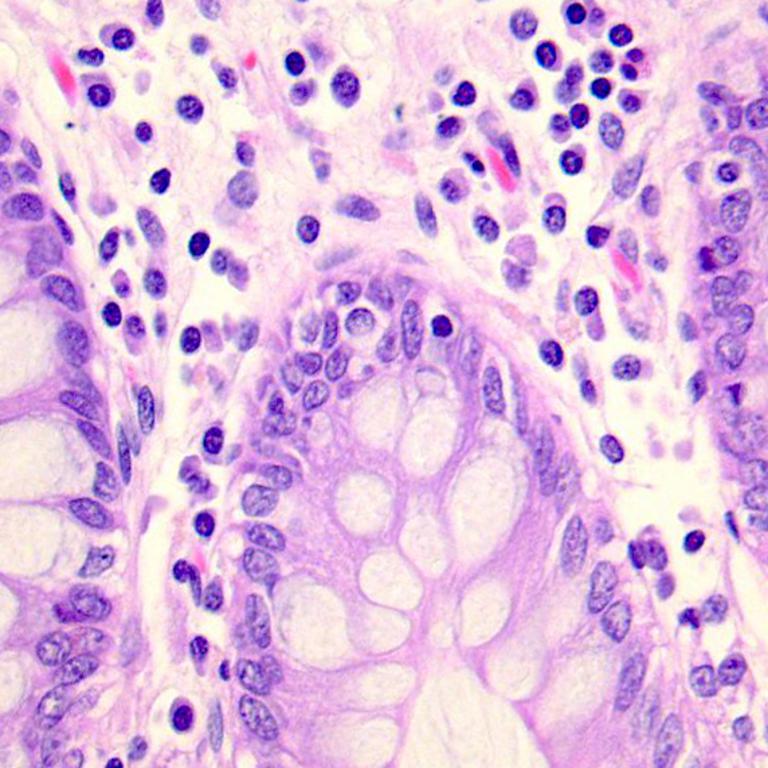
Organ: colon
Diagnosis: benign